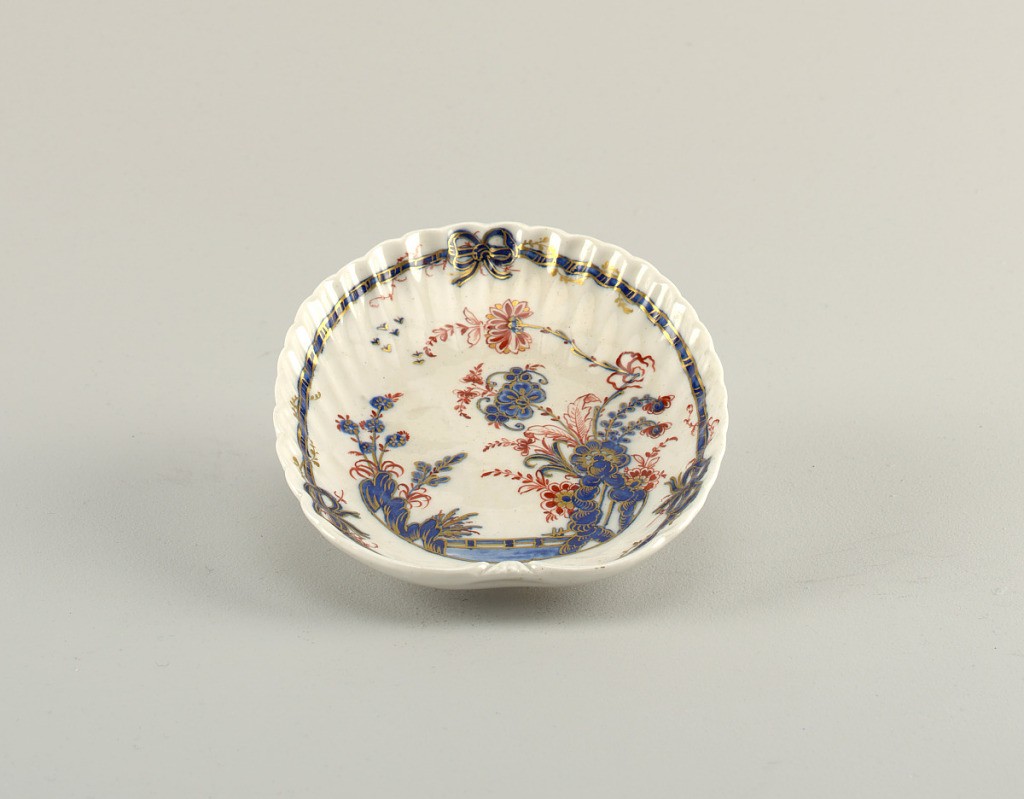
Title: Dish (One of Six)
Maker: Cozzi Porcelain Factory, Italian, 1763 – 1812
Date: ca. 1765
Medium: hard paste porcelain, vitreous enamel, gold
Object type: dish
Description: Molded, scalloped shell form with Chinese style decorations and bow knot.